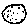
Label: moon